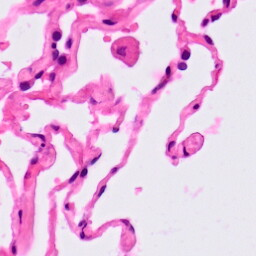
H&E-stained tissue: Lung